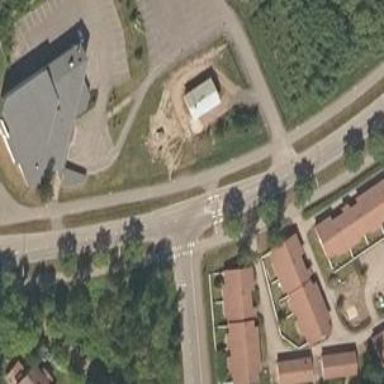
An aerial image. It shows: Unclassified road with asphalt surface. There is separate sidewalk and cycle track.